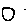
Label: circle